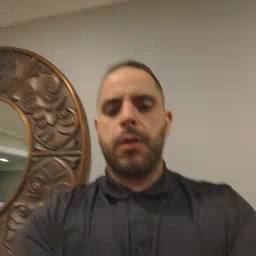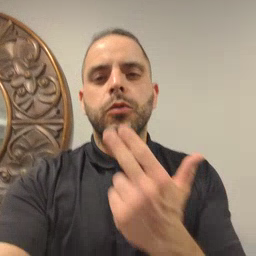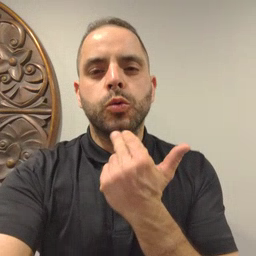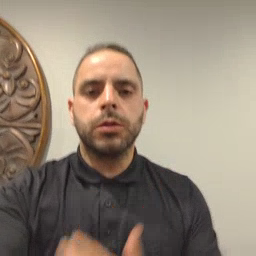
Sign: cute